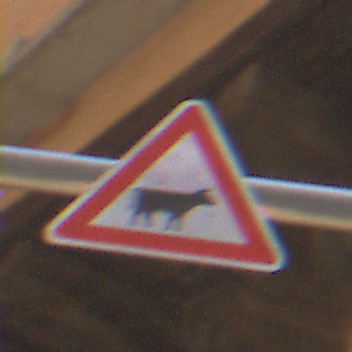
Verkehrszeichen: ViehtriebLinks
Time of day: Midday
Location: Outdoor (Urban)
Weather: Clear
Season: NotSpecified
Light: Natural